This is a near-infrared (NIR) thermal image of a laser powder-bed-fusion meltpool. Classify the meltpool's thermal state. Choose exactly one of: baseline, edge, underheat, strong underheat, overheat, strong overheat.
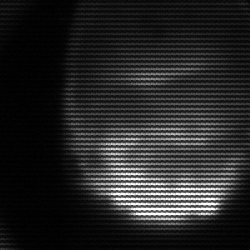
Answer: edge